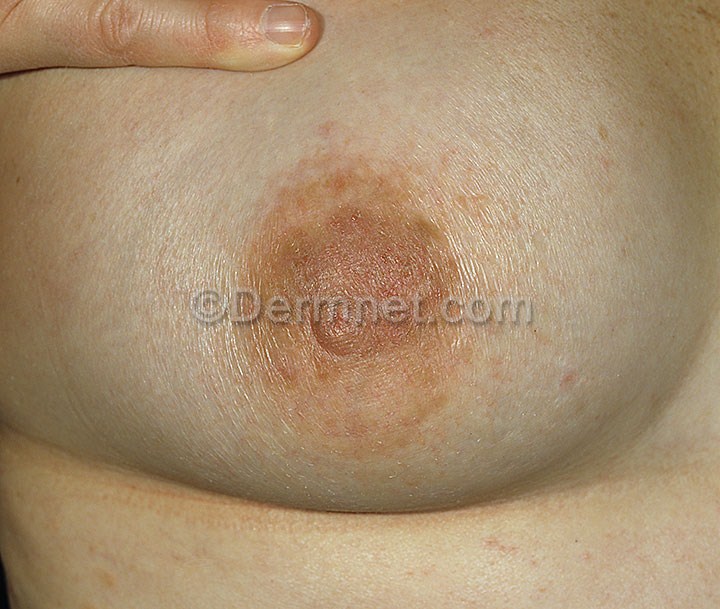
Disease: Eczema Photos